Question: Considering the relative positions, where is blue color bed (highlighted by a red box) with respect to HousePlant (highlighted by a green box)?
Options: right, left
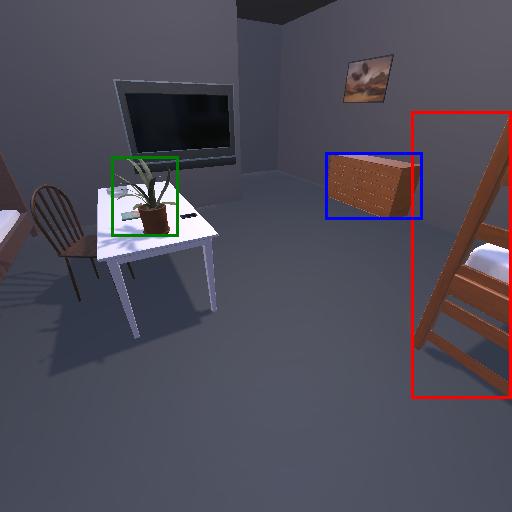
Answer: right